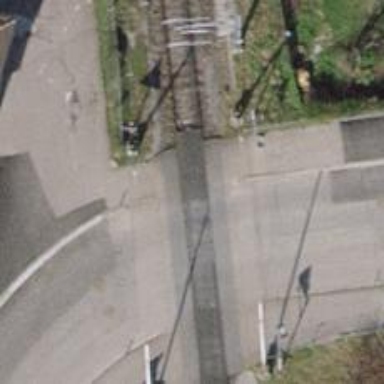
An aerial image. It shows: Level crossing with double half barrier.